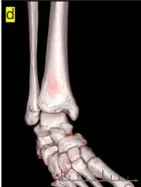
Post-manipulative radiographs show the anatomical alignment of the ankle mortise following closed reduction and external fixation. And 3D CT.
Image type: radiology (ct)